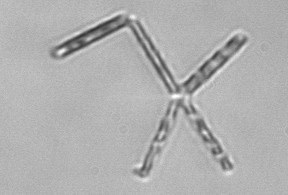
Label: Thalassionema